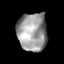
Tissue: skin
Cell type: Epithelial cells
Senescence score: 0.2412
Nuclear area (px): 1110
Mean DAPI intensity: 154.42